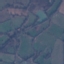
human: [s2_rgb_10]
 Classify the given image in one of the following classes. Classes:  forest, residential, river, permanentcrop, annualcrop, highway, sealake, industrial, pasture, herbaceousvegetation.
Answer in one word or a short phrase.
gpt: Pasture